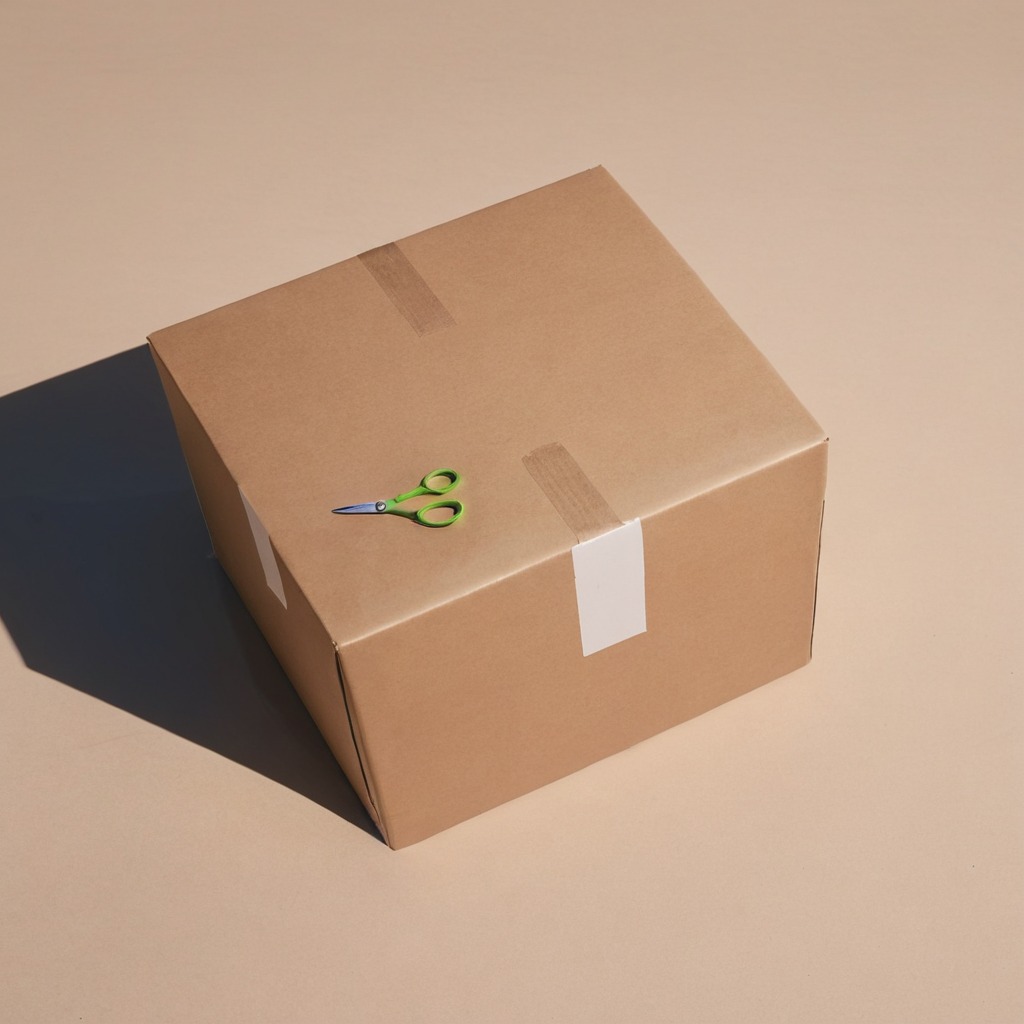
A scissor lies on the cardboard box surface in an outdoor workshop during daytime bright natural light soft shadows slightly creased but